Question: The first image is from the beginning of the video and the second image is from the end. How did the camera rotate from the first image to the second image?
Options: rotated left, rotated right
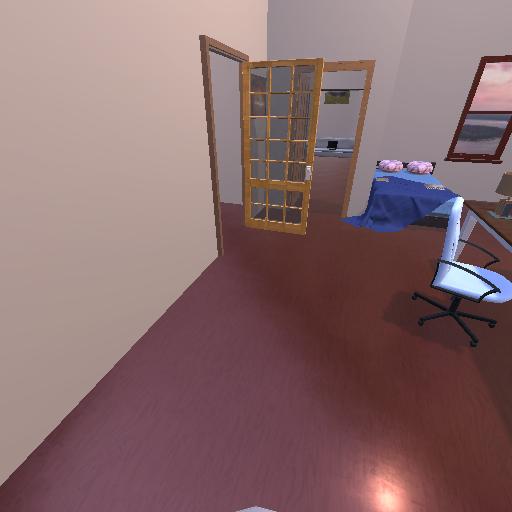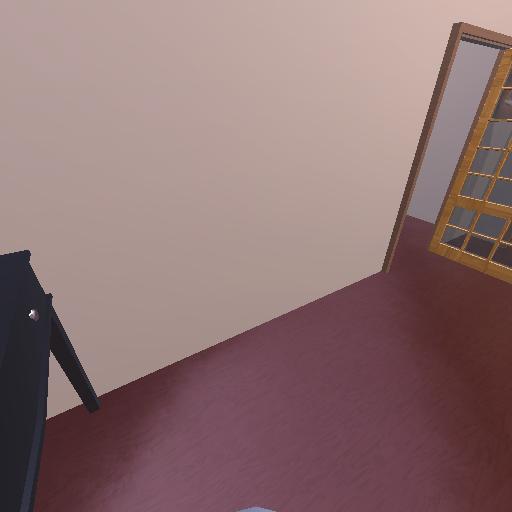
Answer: rotated left